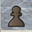
Piece: bP